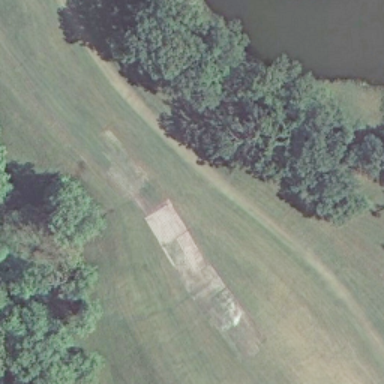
This is a part of a golf course with turfs and some trees .